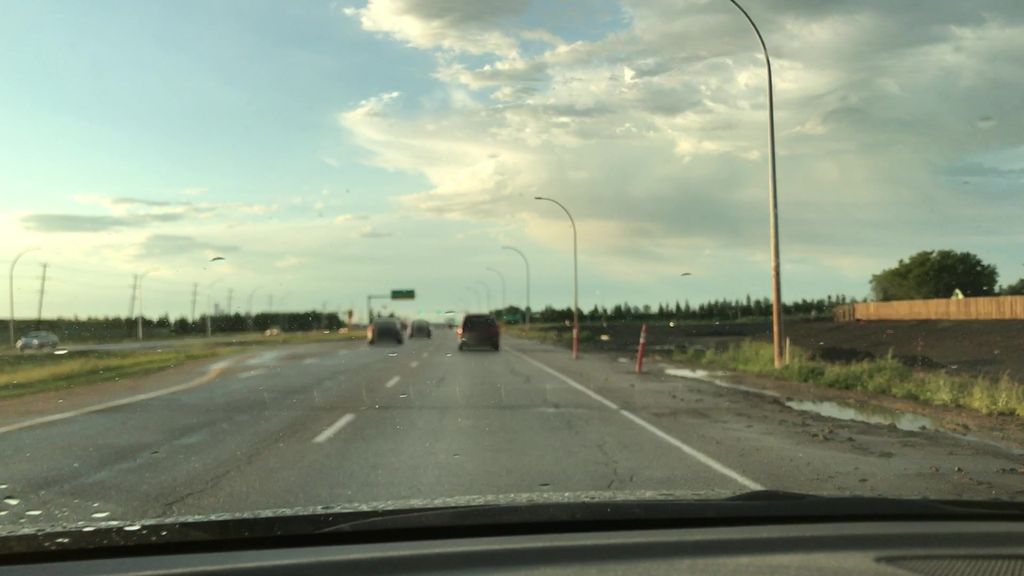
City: edmonton